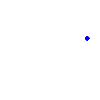
Particle: pion